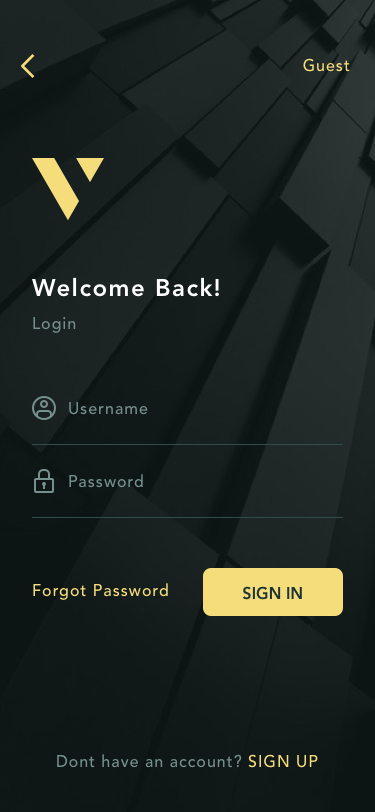
Text in this UI design:
Dont have an account? SIGN UP
Forgot Password
Login
Welcome Back!
Guest